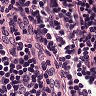
Metastatic tissue present: no